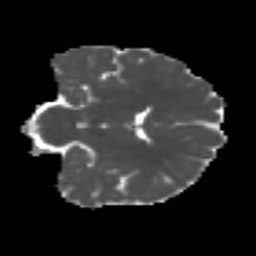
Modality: MD
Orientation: coronal
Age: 24
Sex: female
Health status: ill
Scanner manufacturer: siemens
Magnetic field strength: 3 T
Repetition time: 6.5 s
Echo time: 0.062 s